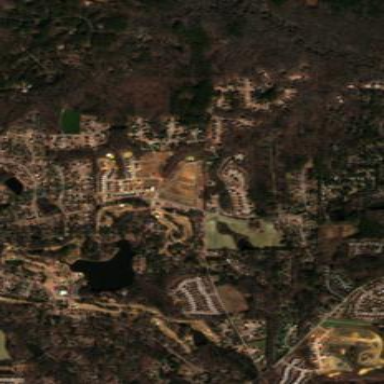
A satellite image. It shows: Residential area within neighborhood.